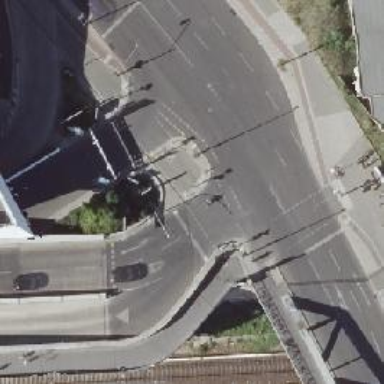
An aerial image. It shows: Road crossing with traffic signals.